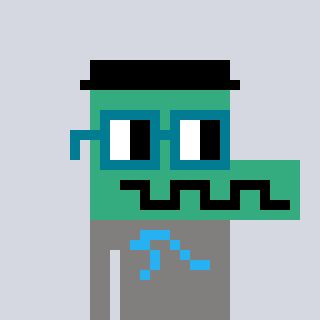
a pixel art character with square dark green glasses, a crocodile-shaped head and a bluegrey-colored body on a cool background